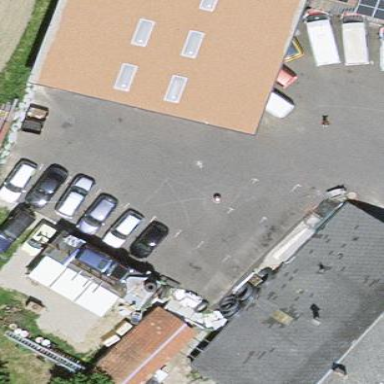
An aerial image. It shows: Shed building.